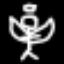
Label: angel